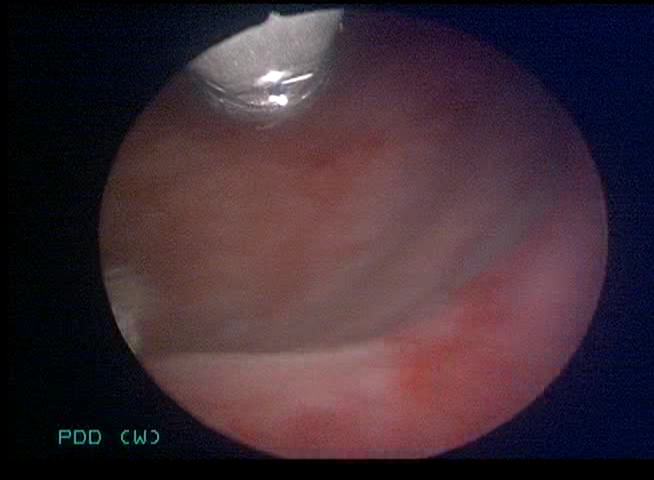
Modality: WLC
Class: Normal mucosa
Bladder cancer association: No